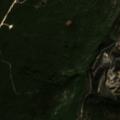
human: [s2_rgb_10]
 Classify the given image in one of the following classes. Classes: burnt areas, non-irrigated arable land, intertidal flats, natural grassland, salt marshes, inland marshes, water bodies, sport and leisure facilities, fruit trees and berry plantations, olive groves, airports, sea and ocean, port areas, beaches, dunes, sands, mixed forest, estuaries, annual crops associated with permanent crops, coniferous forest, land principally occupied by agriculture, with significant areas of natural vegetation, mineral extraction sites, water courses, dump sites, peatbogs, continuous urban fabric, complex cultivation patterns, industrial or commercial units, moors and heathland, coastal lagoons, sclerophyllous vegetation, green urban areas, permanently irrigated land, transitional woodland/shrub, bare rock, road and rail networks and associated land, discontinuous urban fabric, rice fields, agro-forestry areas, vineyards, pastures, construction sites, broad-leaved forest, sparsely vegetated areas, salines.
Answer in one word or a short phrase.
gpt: complex cultivation patterns, broad-leaved forest, coniferous forest, sclerophyllous vegetation, transitional woodland/shrub